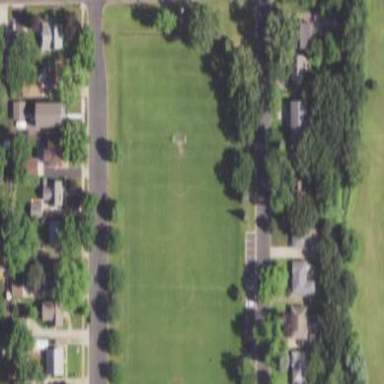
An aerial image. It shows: Grass pitch designated for soccer.